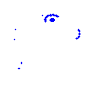
Particle: pion